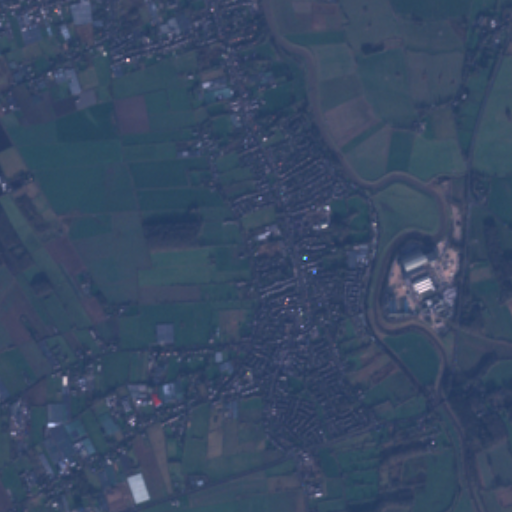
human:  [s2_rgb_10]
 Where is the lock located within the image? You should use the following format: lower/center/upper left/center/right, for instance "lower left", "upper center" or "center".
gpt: The lock is located in the center right of the image.
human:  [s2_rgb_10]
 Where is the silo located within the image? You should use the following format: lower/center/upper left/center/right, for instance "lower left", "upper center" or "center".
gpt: The silo is located in the center right of the image.
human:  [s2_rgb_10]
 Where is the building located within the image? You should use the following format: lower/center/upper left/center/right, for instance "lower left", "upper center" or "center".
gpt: There is no building in the image.